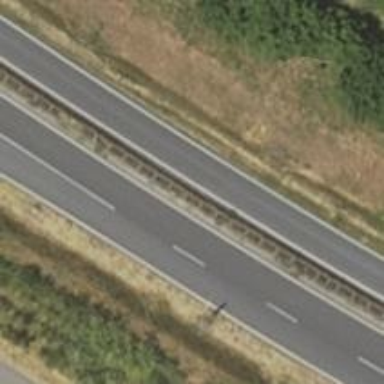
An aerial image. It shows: Asphalt motorway of trunk classification.